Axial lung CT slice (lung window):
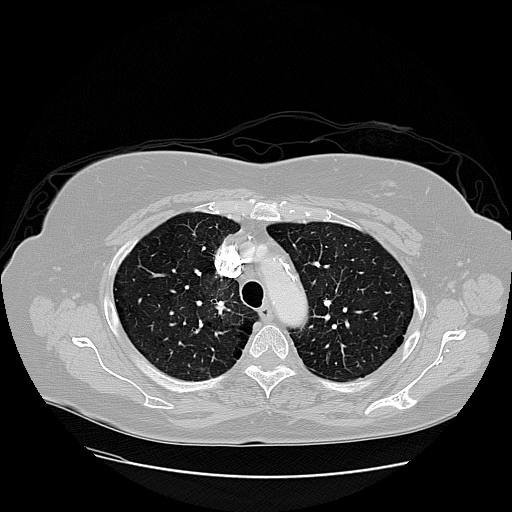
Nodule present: no